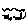
Label: zigzag